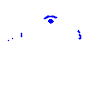
Particle: pion